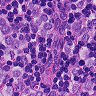
Metastatic tissue present: yes